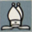
Piece: wB